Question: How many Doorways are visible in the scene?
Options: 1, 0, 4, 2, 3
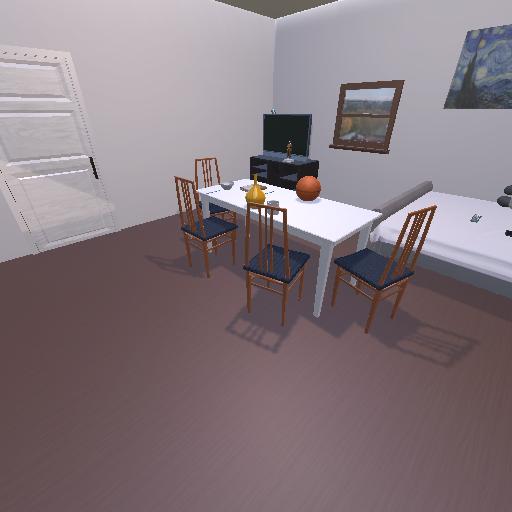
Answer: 1